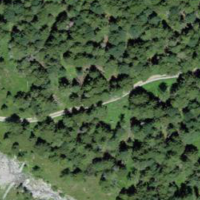
EUNIS habitat code: 43
Species observed at this site:
Platanthera bifolia